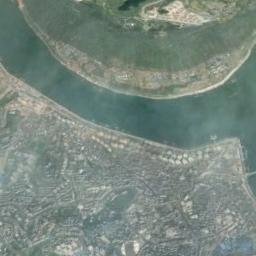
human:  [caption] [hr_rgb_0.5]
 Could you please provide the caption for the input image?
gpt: The river goes through houses and grass .

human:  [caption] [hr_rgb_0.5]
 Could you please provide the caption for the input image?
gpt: There are many trees on either side of the river .

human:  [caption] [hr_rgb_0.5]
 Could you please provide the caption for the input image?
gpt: A curvy green river with bustling cities on both sides .

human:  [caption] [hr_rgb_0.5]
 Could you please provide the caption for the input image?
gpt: The dark green river is between a residential area and a grass .

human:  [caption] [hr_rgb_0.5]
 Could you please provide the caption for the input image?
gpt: There are many buildings and roads around the river .